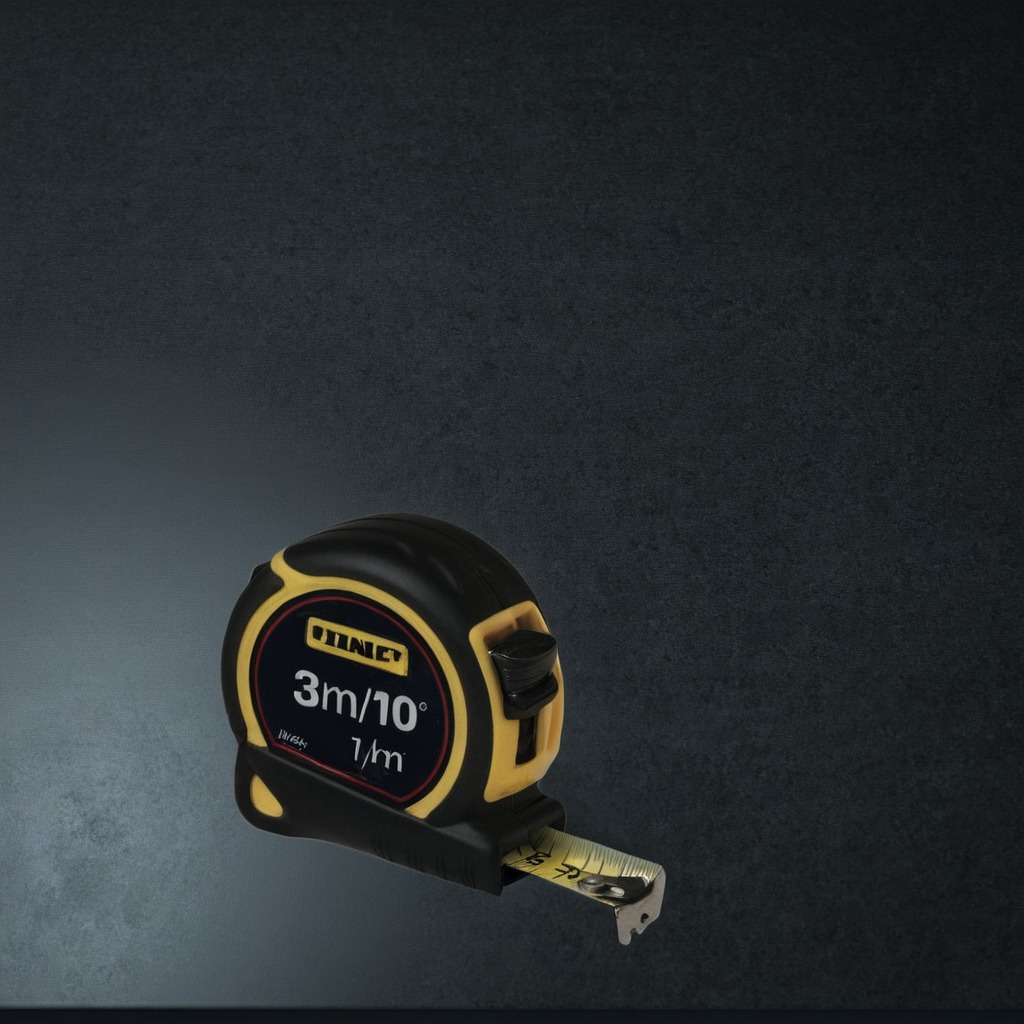
A measuring tape is lying on the clean granite table inside a workshop at night.